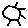
Label: sun